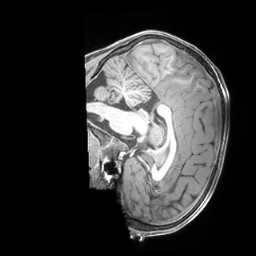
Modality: T1w
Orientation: sagittal
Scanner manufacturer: siemens
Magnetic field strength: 3 T
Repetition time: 2.4 s
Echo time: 0.00224 s